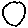
Label: circle